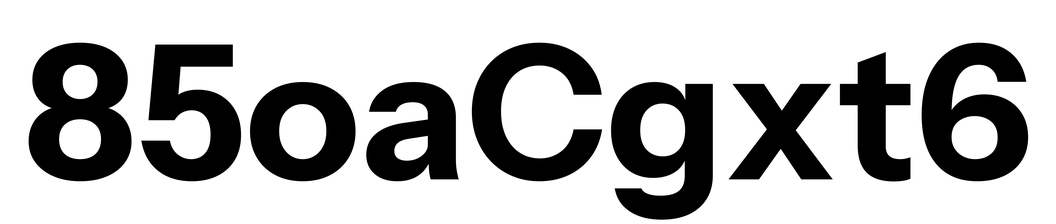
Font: InstrumentSans_Bold